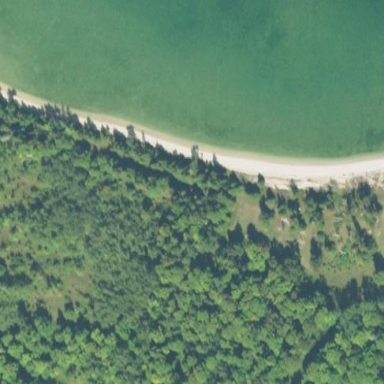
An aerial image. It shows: Sandy beach.